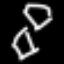
Label: diamond